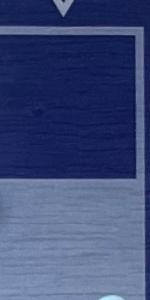
Label: Empty